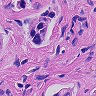
Metastatic tissue present: yes